Question: Consider the diagram below:

1. user can perform single file/batch upload (I know about HTTP specification), by batch I mean that somebody visually is able to send multiple files at a time.
2. image uploading service is meant to create a child process (of image processor) per file sent.
1. then what approach of client-server communication is the best suitable to send notifications from those child processes back to the client?
2. what's the best approach to create a child process? I've read about proc_open, curl approaches. I didn't get how to use message queues (if it is applicable at all).
just got to tell that I'm using ('Windows Server 2008') and 'XAMPP'
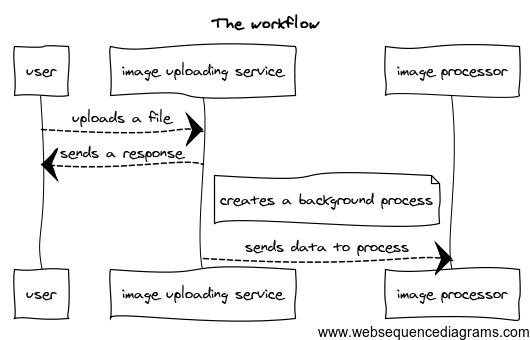
Answer: The User Uploads the image. After this step you can create a Task. One Taks is one row at the task table in your database.
'''
class Task
{
const STATUS_PENDING = 'pending'
const STATUS_ERROR = 'error'
const STATUS_FINISHED = 'finished'
private $userid;
private $taskData = array();
public function run()
{
// create process
}
public function update()
{
// update the status an other changes you need to the database
// or any other storage you use.
}
public function getStatus();
}
class TaskManager
{
const MAX_TASKS = 5;
private $tasks = array();
public function addTaks();
public function start()
{
foreach ($tasks as $task) {
$task->run();
}
}
}
'''
At the server side you've to think how to work / organize your tasks. This depends on your needs. With the power of a TaskManager you can
control your process. This is very important that not 100 process are running parallel.
The Client-Side can now easy ask the task table with the userid to check for pending task. If the status finished or error you can give the user
an excellent feedback. You can poll this information every five seconds. The interval depends on your need. A polling under five seconds can be odd for your
browser. Its a good idea that the client will fetch the status instead of the server will send the status to the client. If it is important that the server sends the status you've to use web sockets. The backend can be the same.
Here is a simple polling example.
'''
setInterval(function(){
$.ajax({ url: "server", success: function(data){
//Update your dashboard gauge
salesGauge.setValue(data.value);
}, dataType: "json"});
}, 30000);
'''
proc_open is only good if you've have some advanced options. With the power of 'proc_open' (have a eye on the pipes) and in combination with stream_set_blocking.
You can Write an async task handling. If you don't need some special 'exec' will be enough.
Here is a non-blocking example.
'''
class Task
{
private $process = null;
private $pipes = array();
private $status = 'pending'
public function run()
{
$descriptor = array (
0 => array("pipe", "r"),
1 => array("pipe", "w"),
2 => array("pipe", "w")
);
$cmd = "/path/to/progam --with --some-arguments"
$this->process = proc_open($command, $descriptor, $this->pipes);
stream_set_blocking($this->pipes[1], 0);
}
public function close()
{
foreach($this->pipes as $pipe) {
fclose($pipe);
}
$exitStatus = proc_close($this->process);
$this->process = NULL;
return $exitStatus;
}
}
'''
I hope this will gave you some inspiration to solve your problem.
For real message queues you can use what you want. I'm a fan of <URL> I'll now stop with solutions and ideas cuz, this issue
is more complex and I can write another 100 pages. If you've konkrete questions, you can drop a line.